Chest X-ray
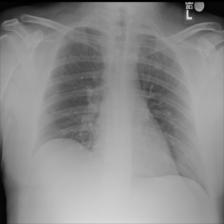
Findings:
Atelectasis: negative
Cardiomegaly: negative
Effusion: negative
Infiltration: negative
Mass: negative
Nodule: negative
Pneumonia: negative
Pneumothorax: negative
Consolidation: negative
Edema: negative
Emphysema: negative
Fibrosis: negative
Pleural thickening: negative
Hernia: negative